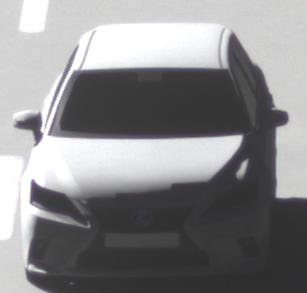
Make: Lexus
Model: CT 200h
Detailed model: CT (A10)
Model produced from: 2014/03
Model produced until: 2017/10
Doors: 5
Color: white
Road condition: dry road
Daytime: morning or afternoon
Contrast: high contrast